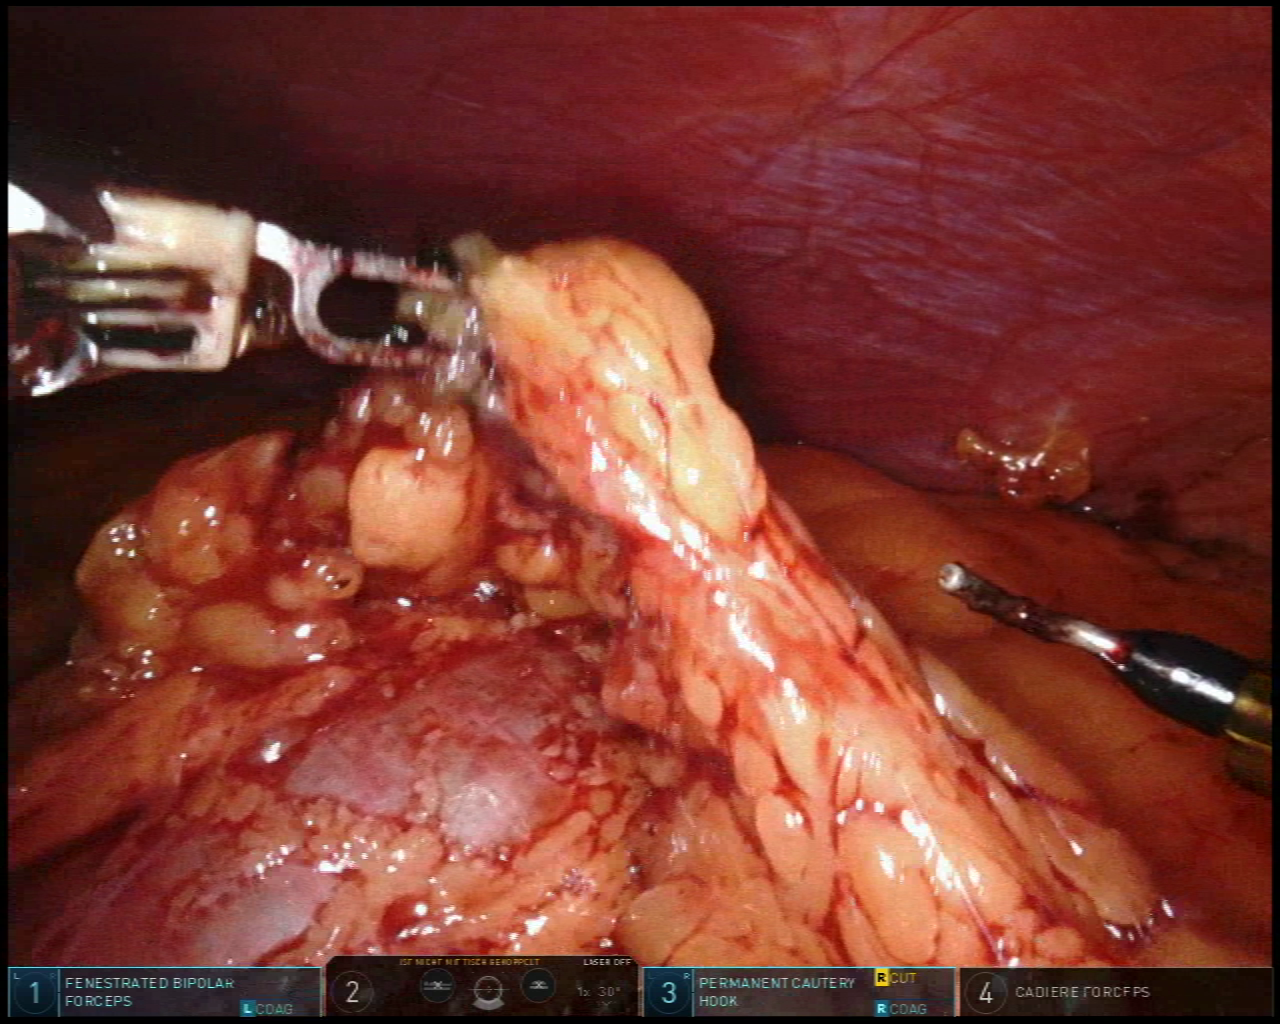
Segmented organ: abdominal_wall
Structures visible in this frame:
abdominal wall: yes
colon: yes
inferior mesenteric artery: no
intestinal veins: no
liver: no
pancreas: no
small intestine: no
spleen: no
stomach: no
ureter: no
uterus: no
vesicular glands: no